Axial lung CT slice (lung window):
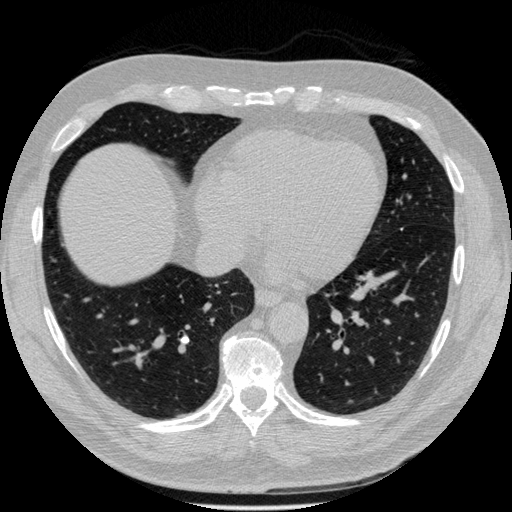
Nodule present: yes
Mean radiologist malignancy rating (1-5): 1.25